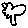
Label: tree